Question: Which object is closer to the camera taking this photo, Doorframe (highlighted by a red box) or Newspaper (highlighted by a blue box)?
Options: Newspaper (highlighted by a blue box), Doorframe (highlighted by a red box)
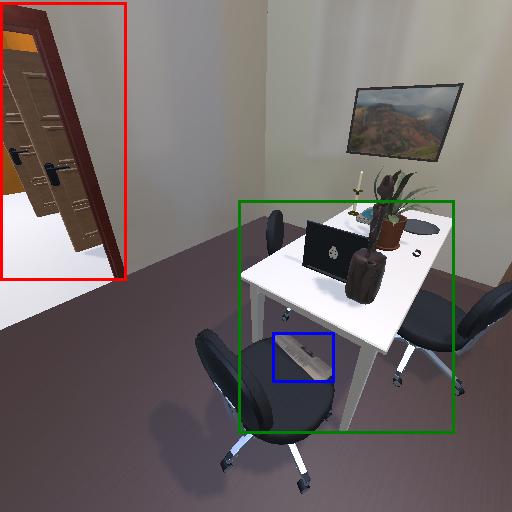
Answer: Newspaper (highlighted by a blue box)